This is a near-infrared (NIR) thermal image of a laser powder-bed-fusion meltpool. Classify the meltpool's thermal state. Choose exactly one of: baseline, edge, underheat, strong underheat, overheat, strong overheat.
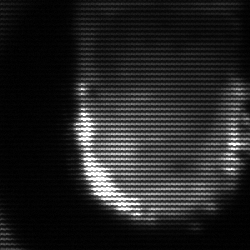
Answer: baseline